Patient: sex F, age 71
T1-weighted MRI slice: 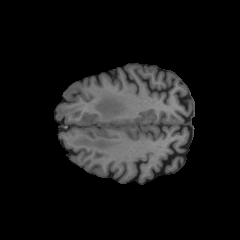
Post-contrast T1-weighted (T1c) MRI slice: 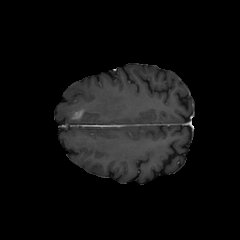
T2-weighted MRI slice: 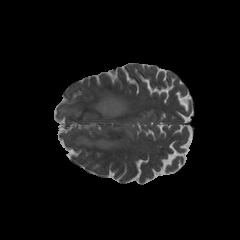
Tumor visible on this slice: yes
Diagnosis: Glioblastoma, IDH-wildtype
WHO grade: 4